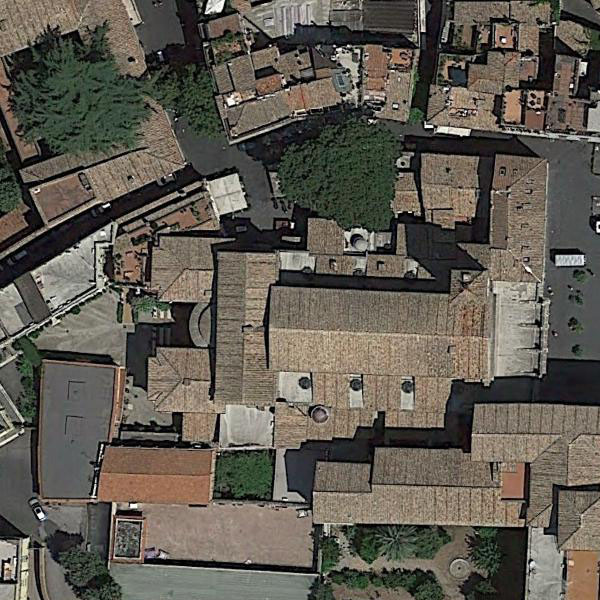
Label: Church